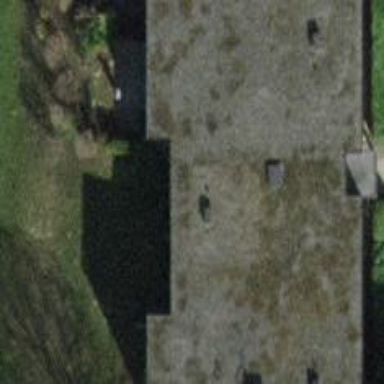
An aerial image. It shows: Apartment building with flat roof.